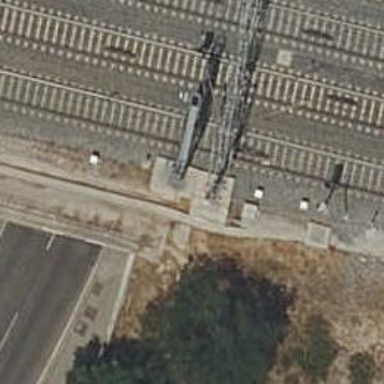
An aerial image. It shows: Bridge with electrified railway tracks featuring contact line.